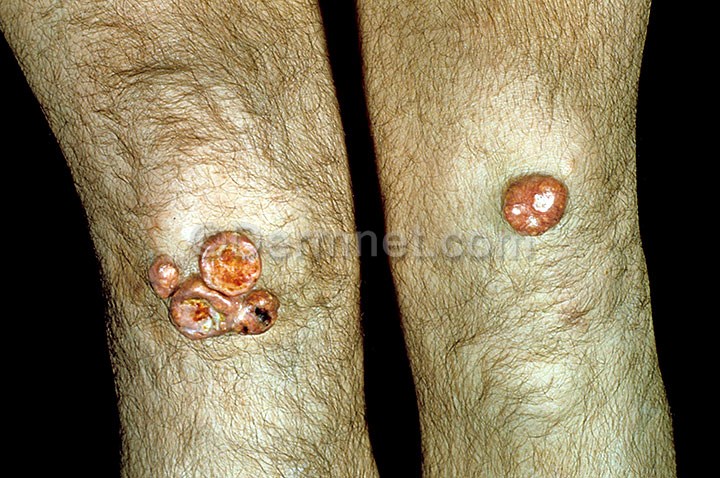
Disease: Systemic Disease